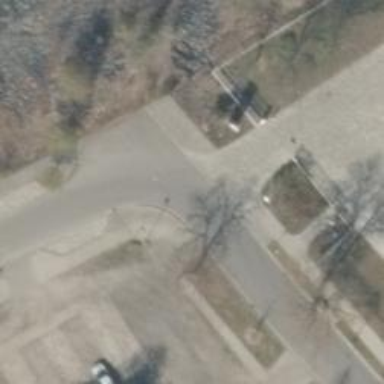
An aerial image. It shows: Asphalt road in residential area.